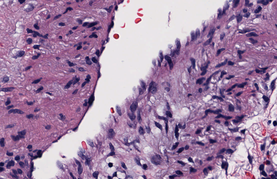
Tumor epithelial tissue: no
Tumor-associated stroma tissue: yes
Normal tissue: no